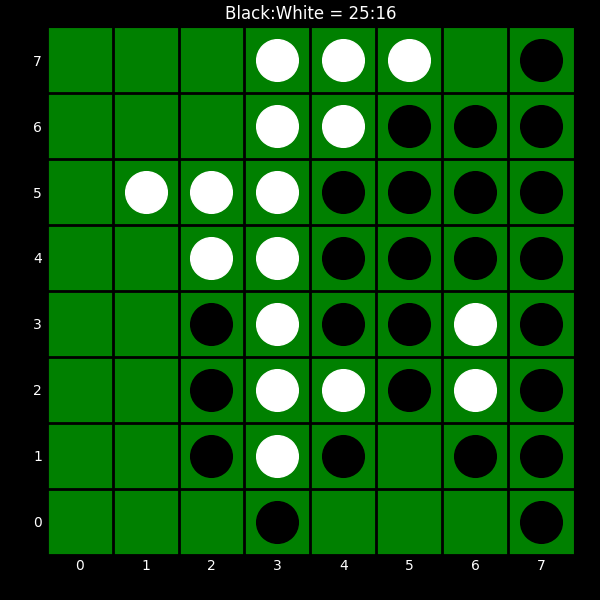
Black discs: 25
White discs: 16